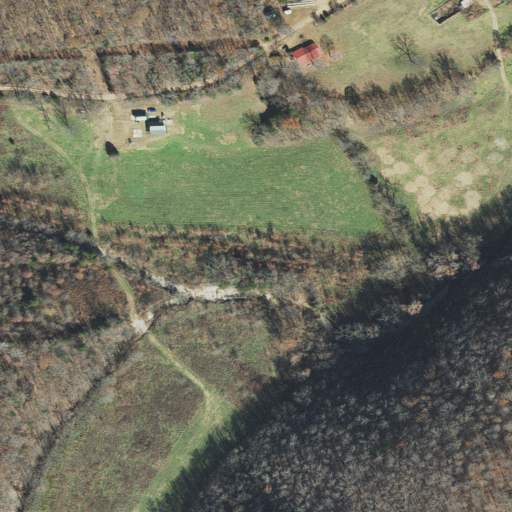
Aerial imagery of valley in Arkansas named Big Hollow containing pasture, deciduous forest, open development, and mixed forest